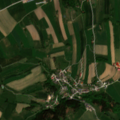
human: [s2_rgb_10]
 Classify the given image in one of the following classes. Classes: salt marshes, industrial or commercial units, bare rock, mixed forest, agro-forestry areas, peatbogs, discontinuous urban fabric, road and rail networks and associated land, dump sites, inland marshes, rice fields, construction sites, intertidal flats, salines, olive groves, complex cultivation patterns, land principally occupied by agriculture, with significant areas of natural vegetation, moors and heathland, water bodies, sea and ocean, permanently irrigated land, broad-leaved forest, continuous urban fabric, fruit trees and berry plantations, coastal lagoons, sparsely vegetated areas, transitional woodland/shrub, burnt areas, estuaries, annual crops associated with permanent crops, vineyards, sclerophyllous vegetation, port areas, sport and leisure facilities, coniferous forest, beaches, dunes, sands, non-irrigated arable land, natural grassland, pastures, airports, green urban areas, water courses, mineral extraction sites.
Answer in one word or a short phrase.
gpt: discontinuous urban fabric, non-irrigated arable land, land principally occupied by agriculture, with significant areas of natural vegetation, coniferous forest